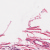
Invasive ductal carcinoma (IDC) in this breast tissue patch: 0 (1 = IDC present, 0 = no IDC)